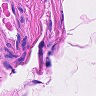
Metastatic tissue present: no